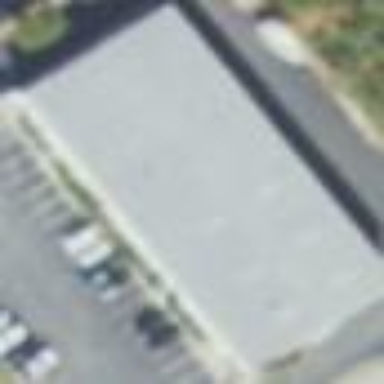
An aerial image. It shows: Commercial building.